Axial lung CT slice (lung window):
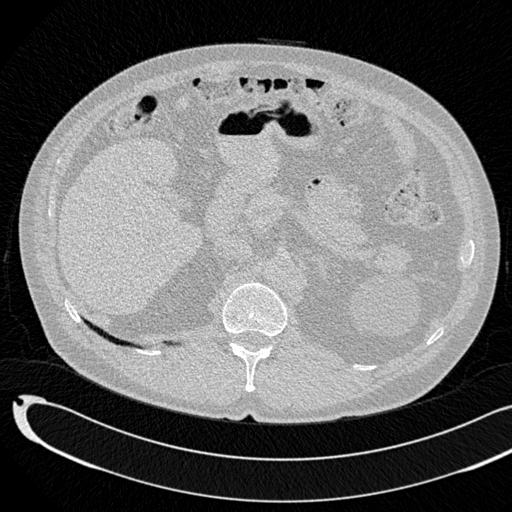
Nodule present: no